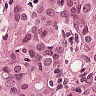
Metastatic tissue present: yes